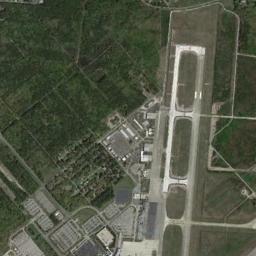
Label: airport